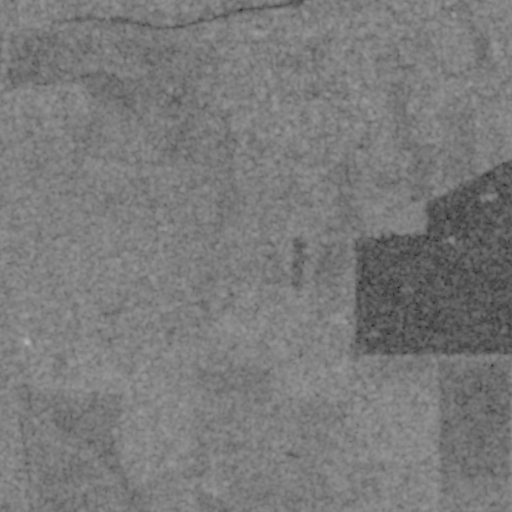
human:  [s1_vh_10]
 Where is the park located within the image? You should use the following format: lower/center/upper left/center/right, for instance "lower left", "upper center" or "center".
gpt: The park is located in the upper right of the image.
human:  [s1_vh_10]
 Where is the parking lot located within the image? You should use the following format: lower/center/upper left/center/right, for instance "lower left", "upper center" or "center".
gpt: The parking lot is located in the upper center of the image.
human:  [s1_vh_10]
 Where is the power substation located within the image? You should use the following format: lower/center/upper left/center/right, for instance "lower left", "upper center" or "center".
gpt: The power substation is located in the upper right of the image.
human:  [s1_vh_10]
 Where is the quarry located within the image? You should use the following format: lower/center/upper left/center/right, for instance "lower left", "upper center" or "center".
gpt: There is no quarry in the image.

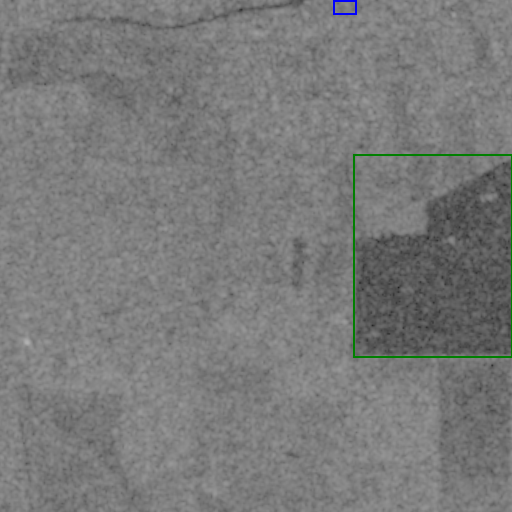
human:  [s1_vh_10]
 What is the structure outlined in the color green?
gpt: The structure outlined in green is a crop field.
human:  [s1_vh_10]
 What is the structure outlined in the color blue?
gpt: The structure outlined in blue is a park.
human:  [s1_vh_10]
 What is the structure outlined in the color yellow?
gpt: There is no yellow outline.